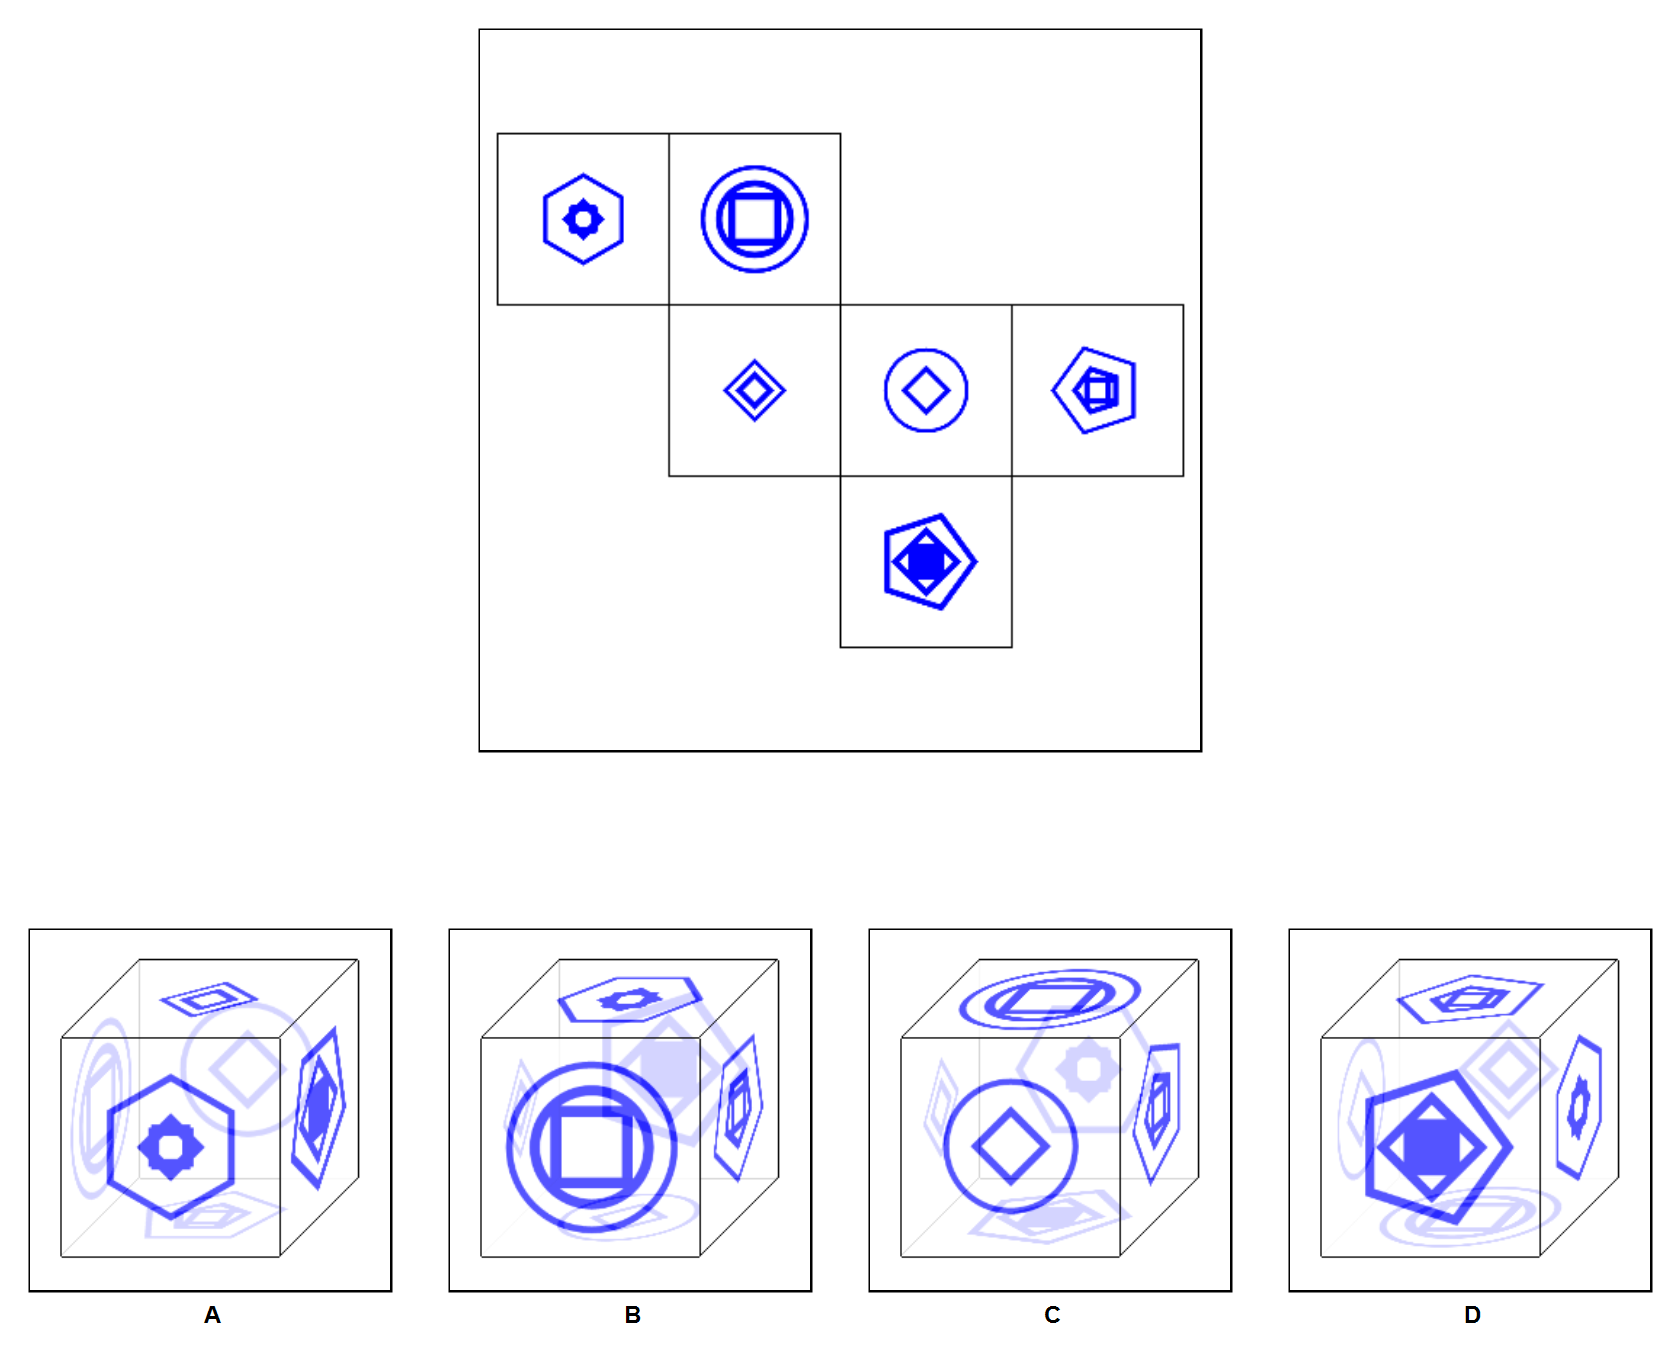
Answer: D